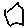
Label: hexagon